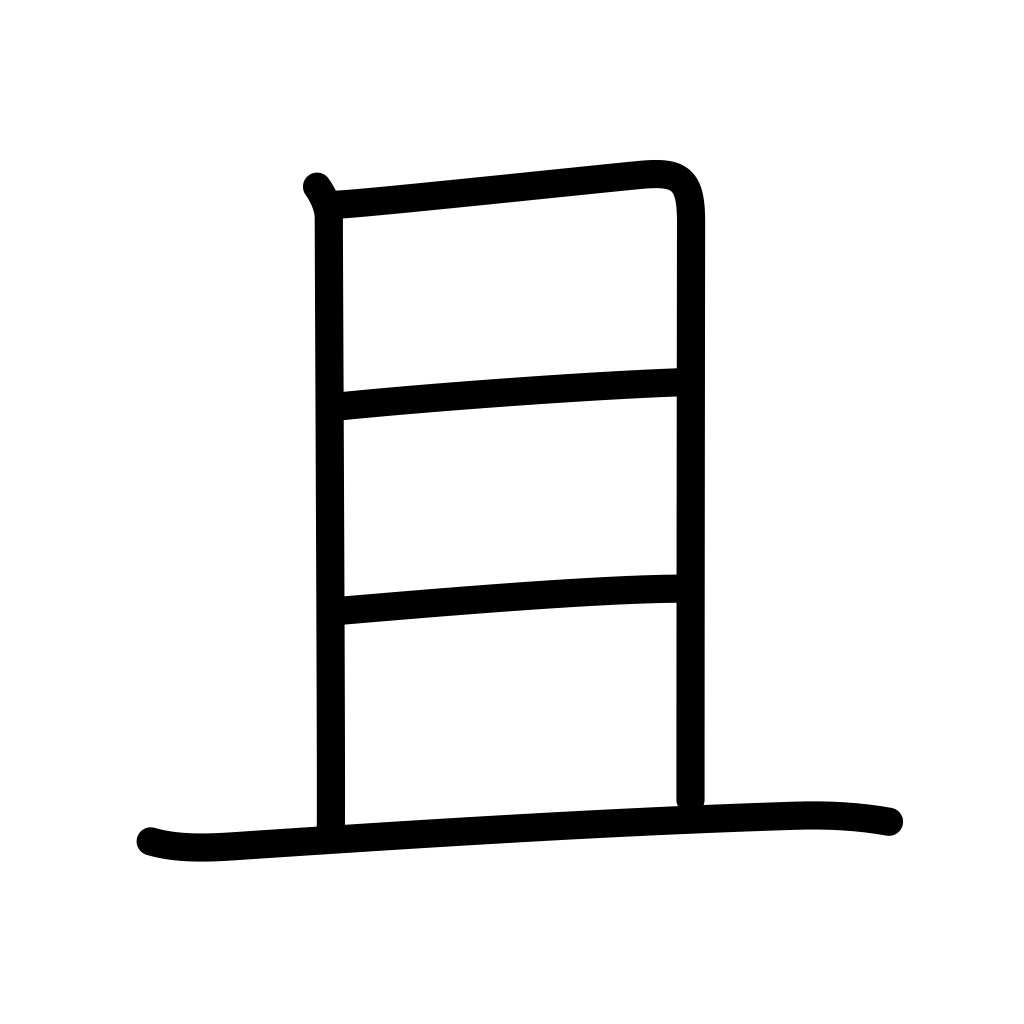
Meaning: moreover, also, furthermore